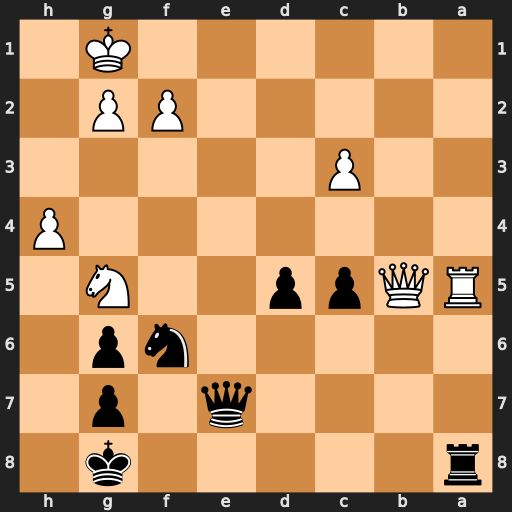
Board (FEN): r5k1/4q1p1/5np1/RQpp2N1/7P/2P5/5PP1/6K1
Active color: b
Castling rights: -
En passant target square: -
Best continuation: Qe1+ Kh2 Ng4+